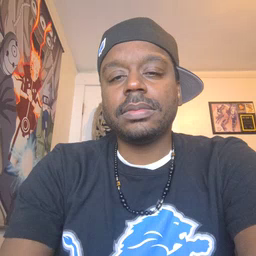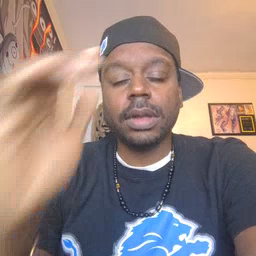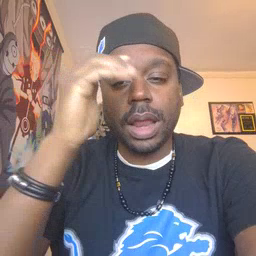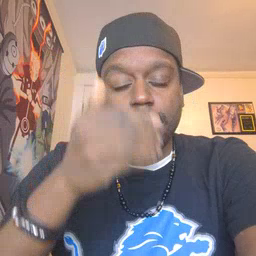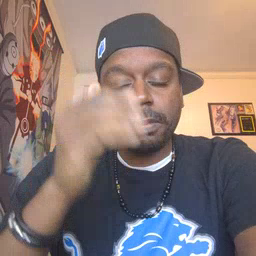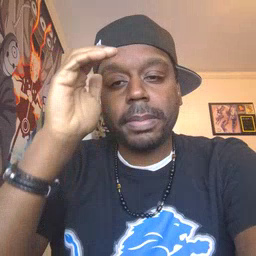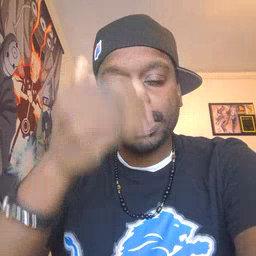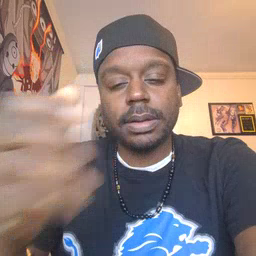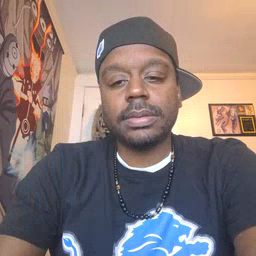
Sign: sleepy